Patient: sex F, age 73
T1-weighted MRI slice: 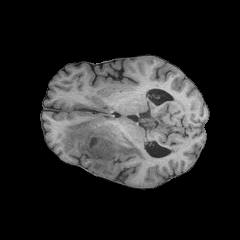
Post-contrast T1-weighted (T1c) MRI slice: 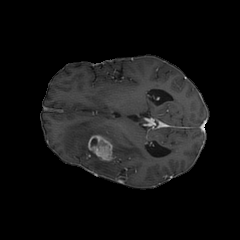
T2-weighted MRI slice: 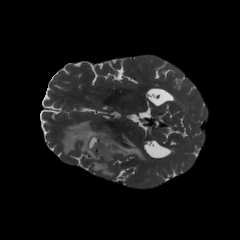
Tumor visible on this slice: yes
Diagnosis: Glioblastoma, IDH-wildtype
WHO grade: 4